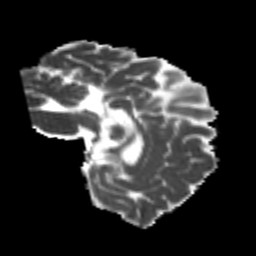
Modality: MD
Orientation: sagittal
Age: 21
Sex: male
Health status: healthy
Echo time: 0.074 s